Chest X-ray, PA view. Patient: 40 years old, sex F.
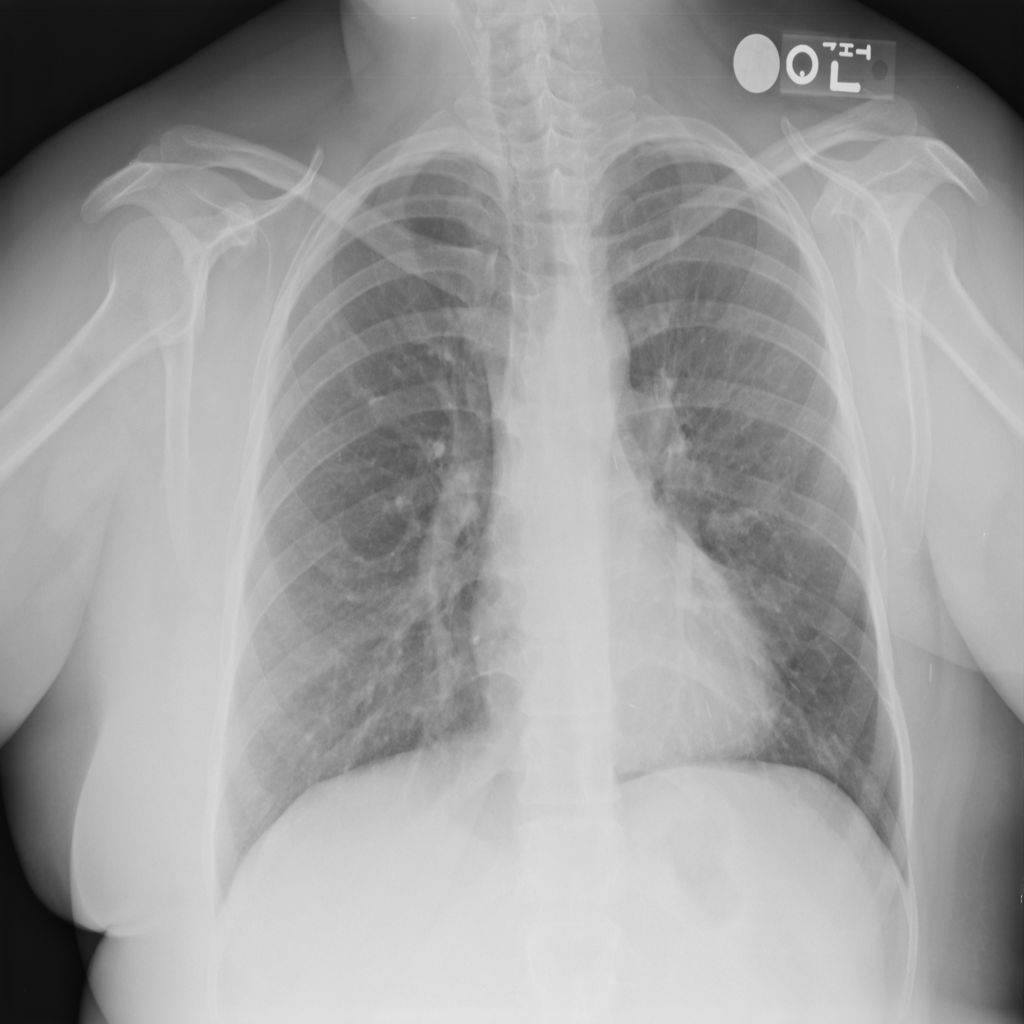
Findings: No Finding